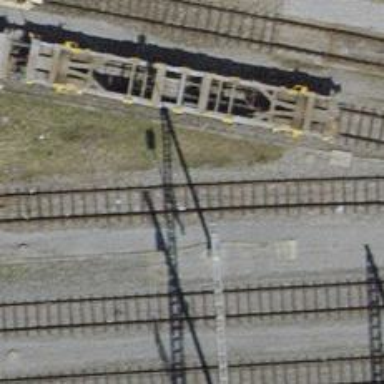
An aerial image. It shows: Siding railway line with electrified contact line for the trains.